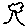
Label: tree